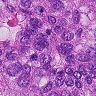
Metastatic tissue present: yes